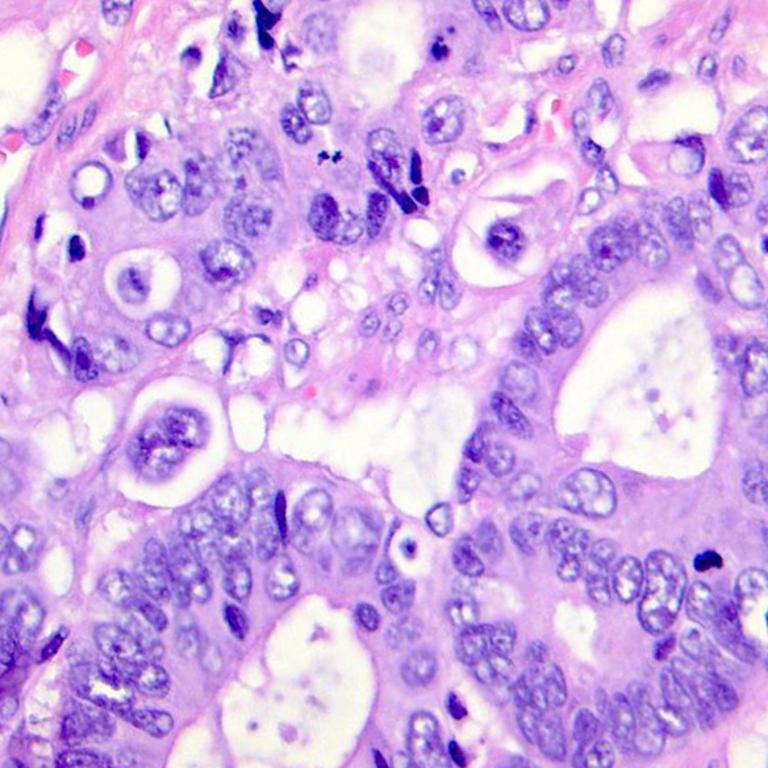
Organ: colon
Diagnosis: adenocarcinomas